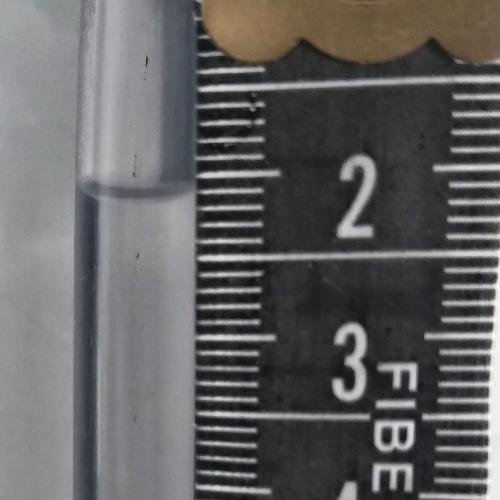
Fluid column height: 2.1 cm